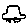
Label: car